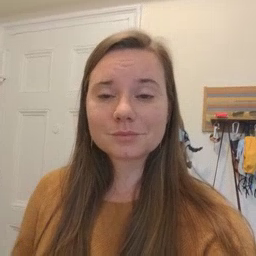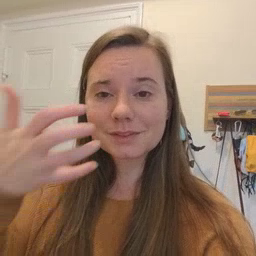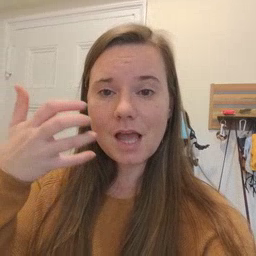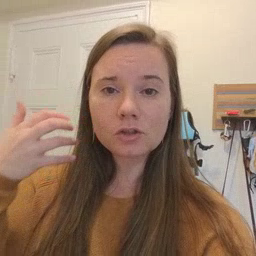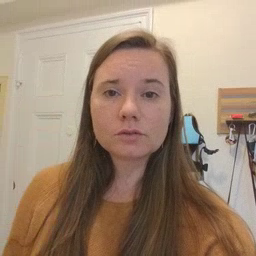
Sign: tiger